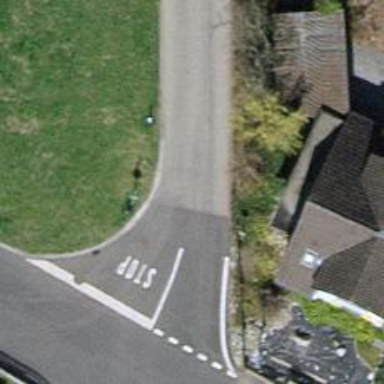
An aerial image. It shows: Unclassified road with asphalt surface.